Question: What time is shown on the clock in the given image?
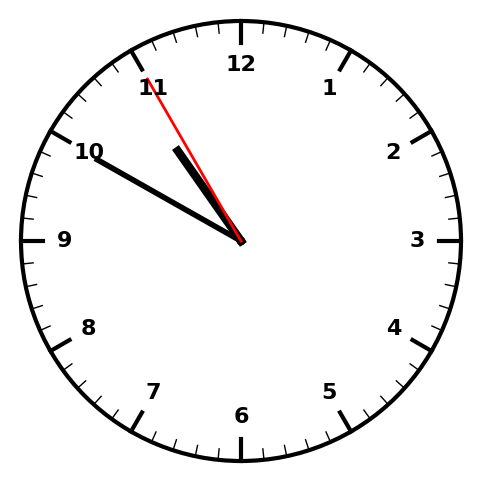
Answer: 10:49:55